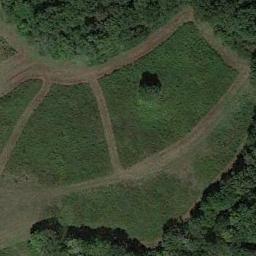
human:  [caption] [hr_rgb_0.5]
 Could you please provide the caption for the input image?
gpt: The entire image is dominated by grass .

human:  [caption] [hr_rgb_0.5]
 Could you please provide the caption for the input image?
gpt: There are some roads and trees next to the meadow .

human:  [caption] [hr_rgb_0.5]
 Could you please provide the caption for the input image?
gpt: There are several roads of different lengths on the meadow .

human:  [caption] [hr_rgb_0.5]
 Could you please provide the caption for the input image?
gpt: This meadow with dense grasses is surrounded by some trees and some roads go through the meadow .

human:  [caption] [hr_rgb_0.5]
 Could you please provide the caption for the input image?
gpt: There are many green trees and some paths on the meadow .